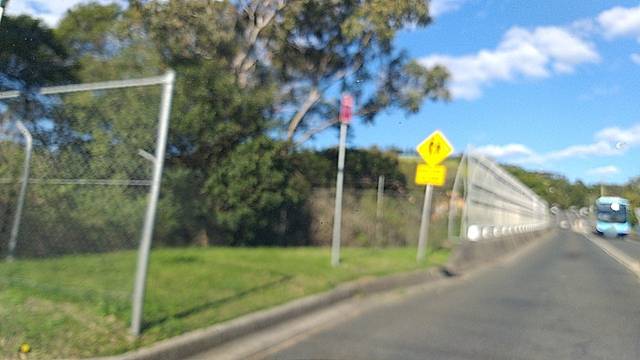
Region: Australia
Coordinates: -34.465, 150.846